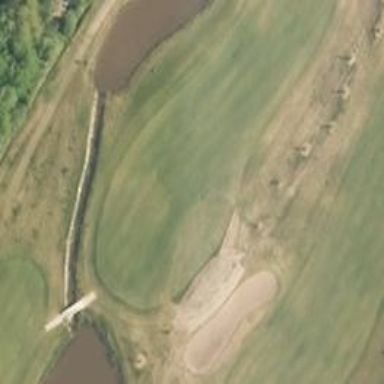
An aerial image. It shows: Area of rough grass used for golf.